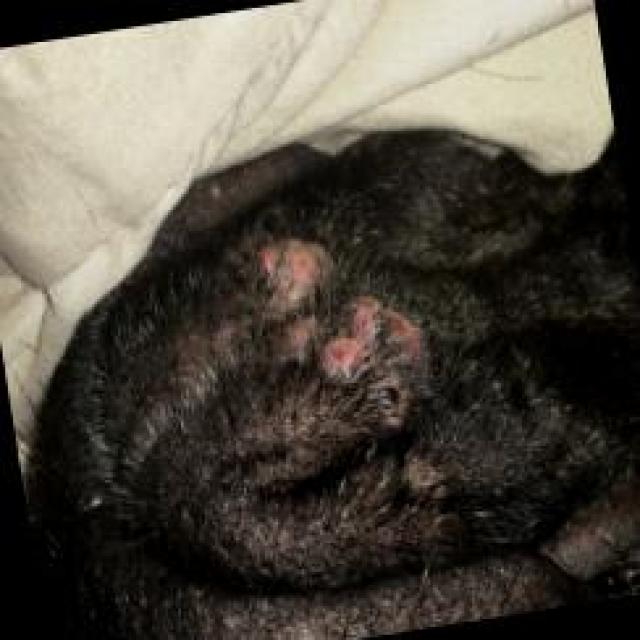
Canine hypersensitivity reaction — allergic skin response with urticaria, erythema, pruritus, and angioedema. May be food, environmental, or flea allergy related.